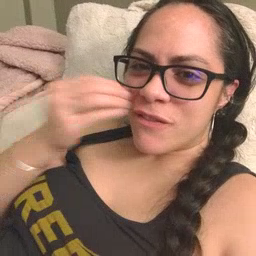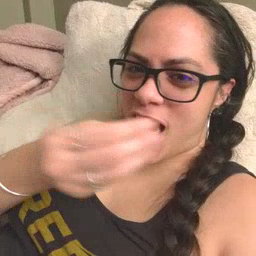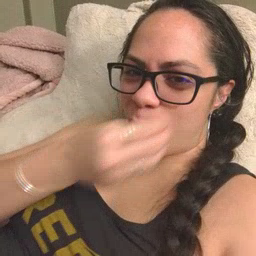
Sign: flower